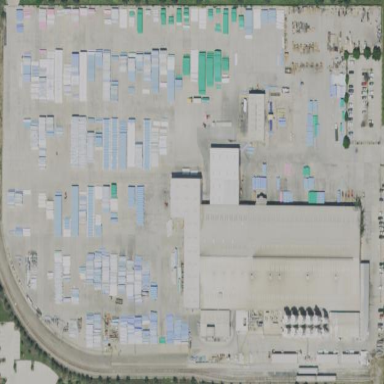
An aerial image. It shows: Industrial area.